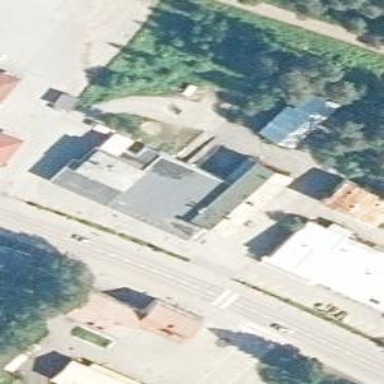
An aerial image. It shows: Retail building.